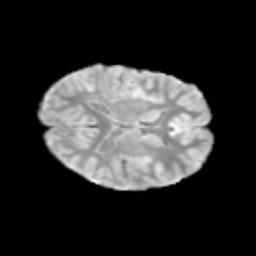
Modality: T2w
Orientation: axial
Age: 11
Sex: male
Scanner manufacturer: siemens
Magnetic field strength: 3 T
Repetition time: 3.8 s
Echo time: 0.07 s